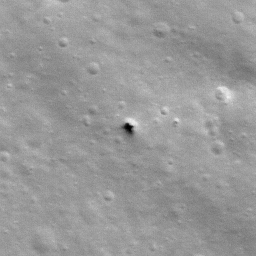
Pit: Stevinus 26
Host crater: Stevinus
Host type: impact_melt
Lunar coordinates: latitude -32.133, longitude 54.865